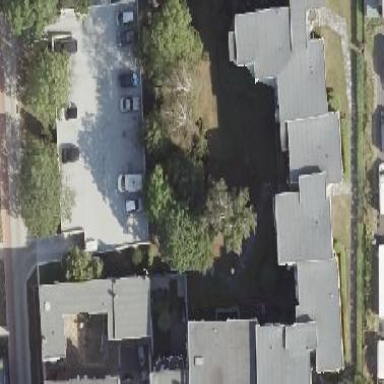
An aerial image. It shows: Flat-roofed apartment building with tar paper roofing material.